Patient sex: M
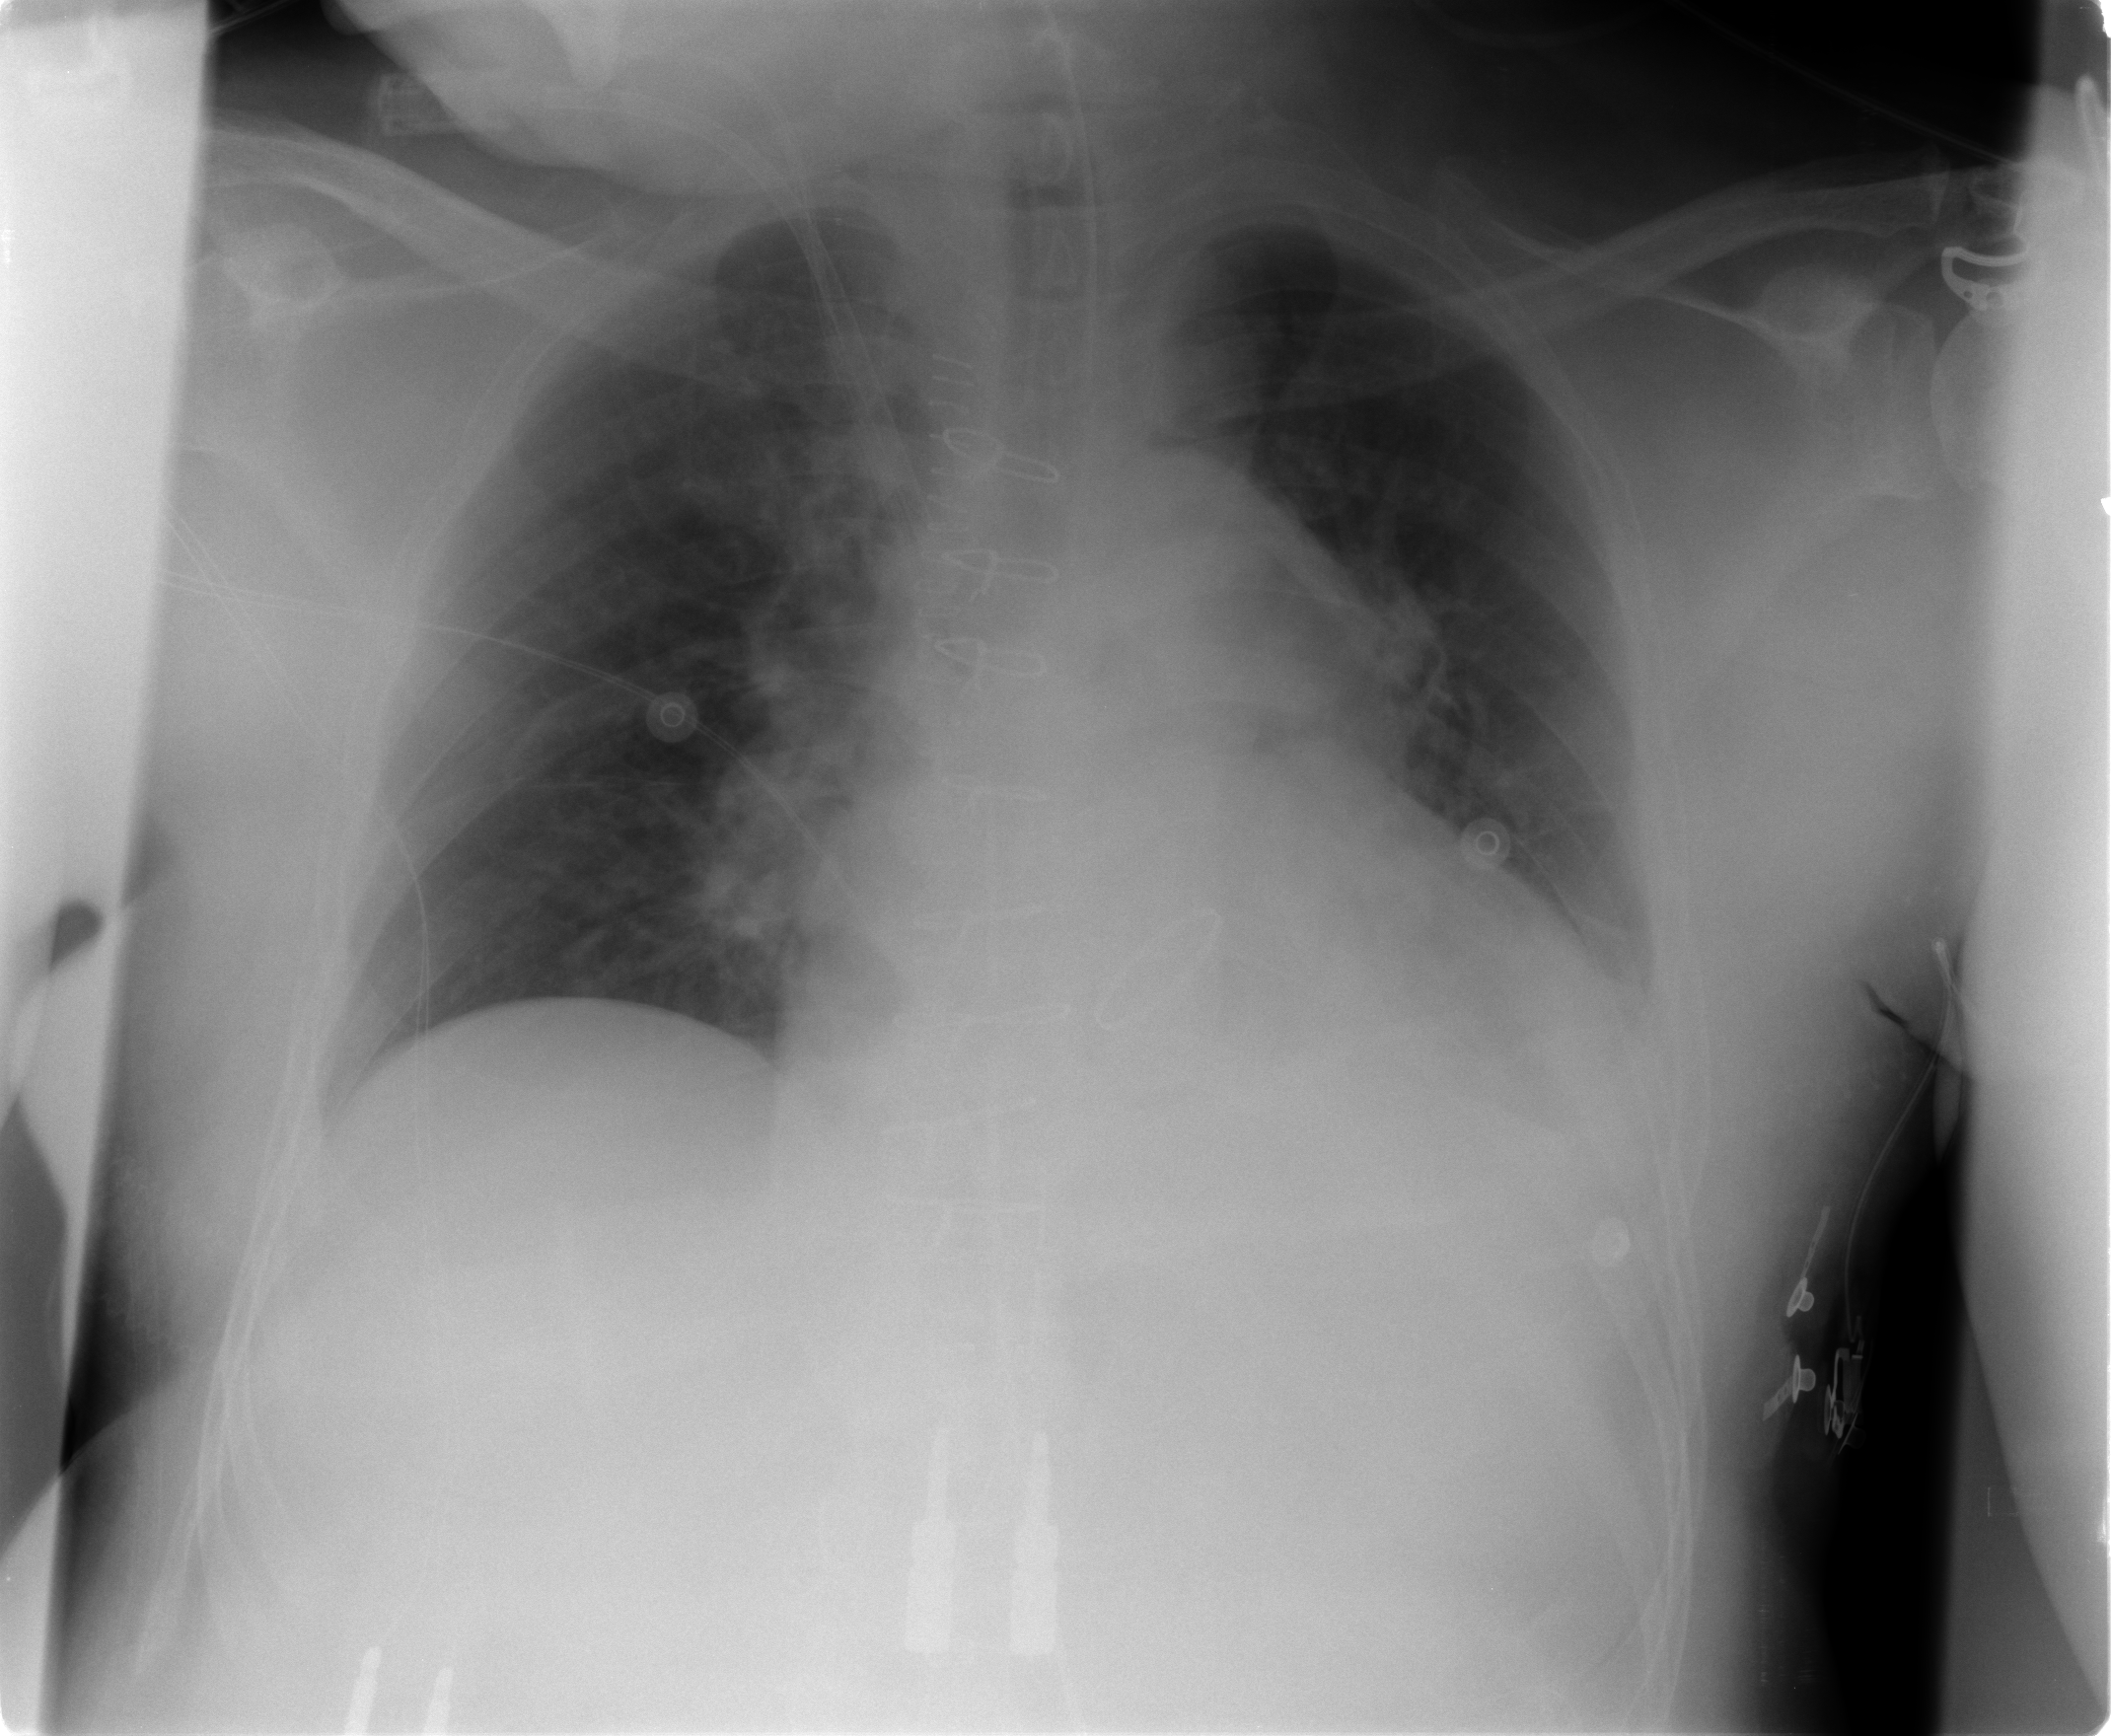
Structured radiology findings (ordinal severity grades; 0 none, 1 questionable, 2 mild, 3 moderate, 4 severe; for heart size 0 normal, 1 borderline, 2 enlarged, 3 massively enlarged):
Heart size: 1
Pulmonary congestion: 1
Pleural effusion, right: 0
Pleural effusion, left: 1
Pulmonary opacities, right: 0
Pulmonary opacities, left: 0
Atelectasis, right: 0
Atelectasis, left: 2